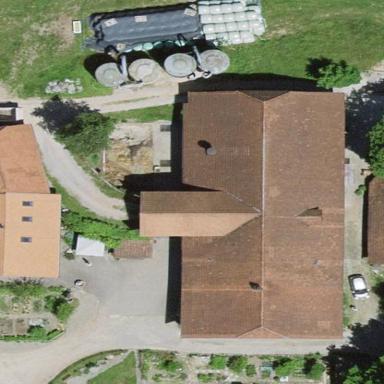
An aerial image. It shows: Farm building.